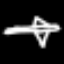
Label: airplane